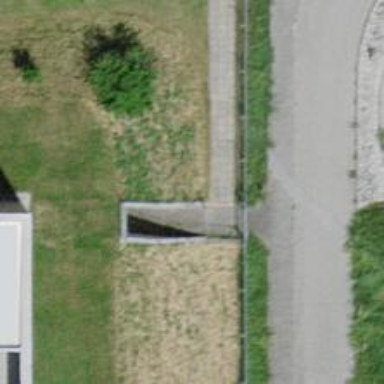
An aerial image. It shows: Gate.